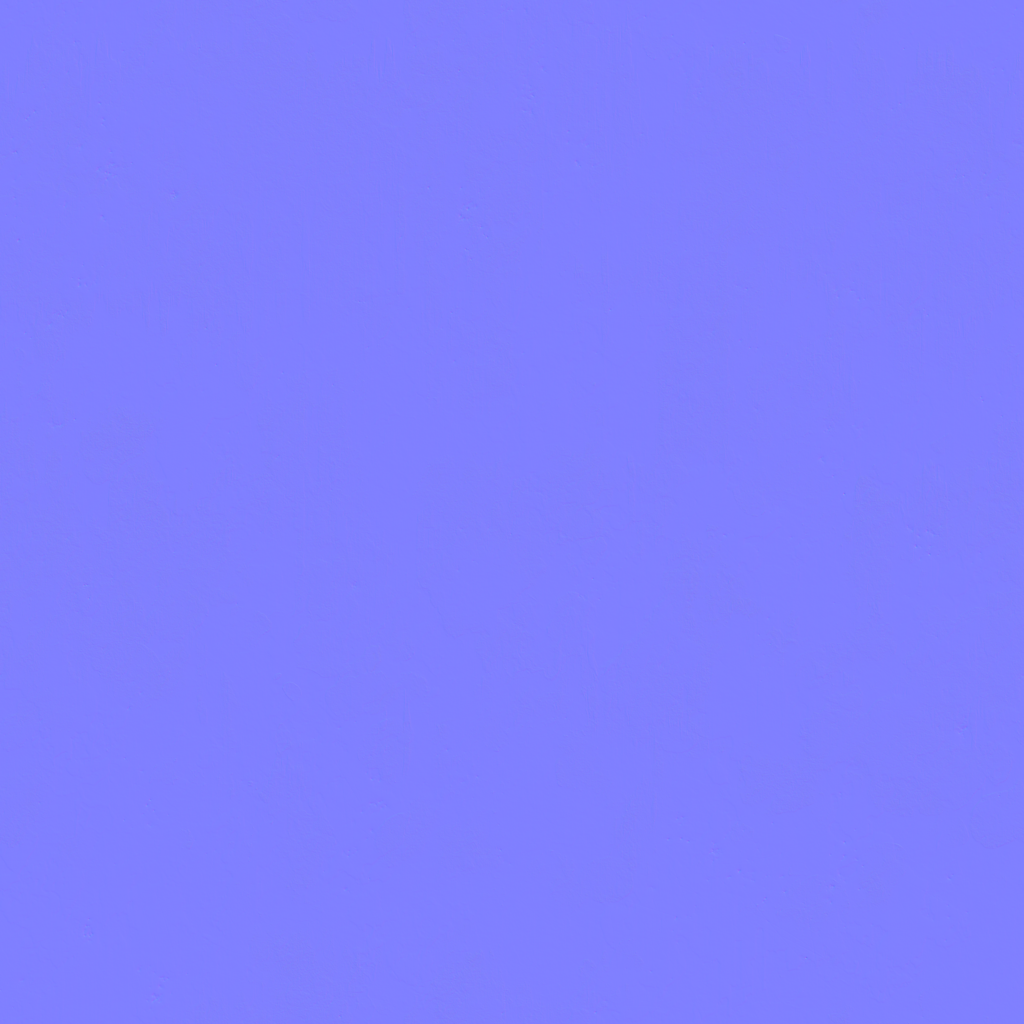
Texture map type: NormalGL